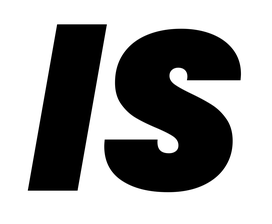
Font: Poppins-BlackItalic